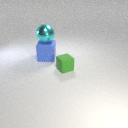
large blue rubber cube behind small green rubber cube